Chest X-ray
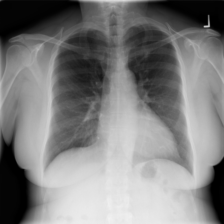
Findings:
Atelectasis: negative
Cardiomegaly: negative
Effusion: negative
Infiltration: negative
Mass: negative
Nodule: negative
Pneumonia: negative
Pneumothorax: negative
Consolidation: negative
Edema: negative
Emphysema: negative
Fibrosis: negative
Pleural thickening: negative
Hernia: negative